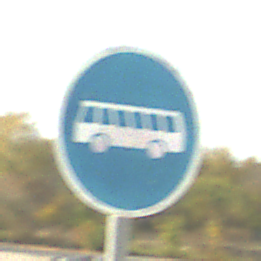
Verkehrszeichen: Busssonderstreifen
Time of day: MorningAfternoon
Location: Outdoor (RoadRail)
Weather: PartlyCloudy
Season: NotSpecified
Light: Natural